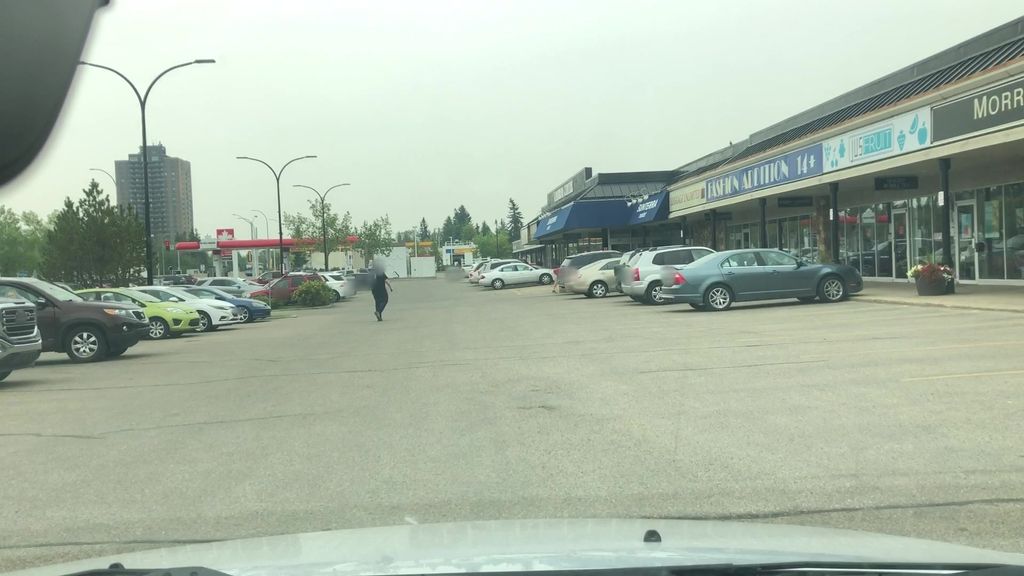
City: edmonton